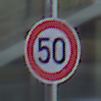
Verkehrszeichen: Geschwindigkeit50
Umgebung: Outdoor, Urban
Tageszeit: SunriseSunset
Wetter: PartlyCloudy
Licht: Natural
Jahreszeit: NotSpecified
Kontrast: MediumContrast